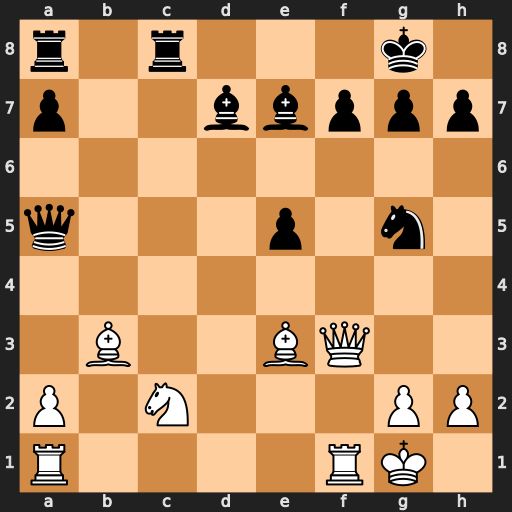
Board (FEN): r1r3k1/p2bbppp/8/q3p1n1/8/1B2BQ2/P1N3PP/R4RK1
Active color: w
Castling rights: -
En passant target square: -
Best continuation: Bxg5 Bxg5 Qxf7+ Kh8 Qxd7